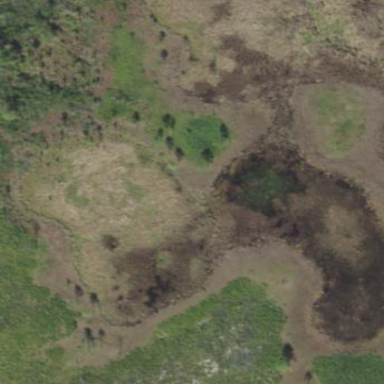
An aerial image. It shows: Marshy wetland area.